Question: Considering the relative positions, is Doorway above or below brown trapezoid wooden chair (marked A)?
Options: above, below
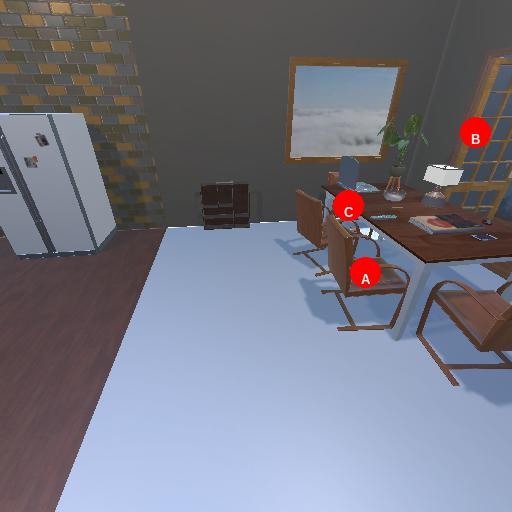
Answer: above